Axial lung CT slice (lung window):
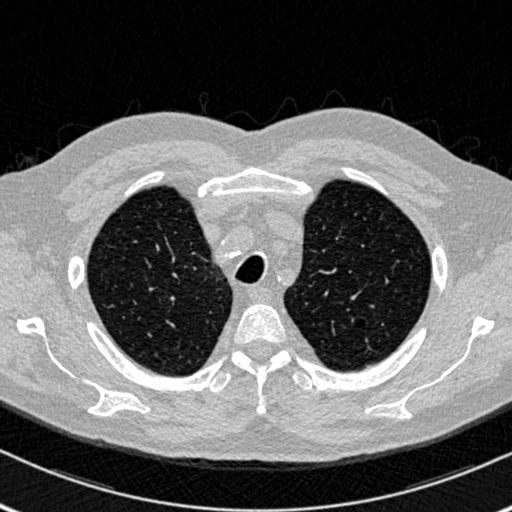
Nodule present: no